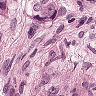
Metastatic tissue present: yes